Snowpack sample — Loveland Pass, Silver Plume, Colorado, USA (2/11/26, 12:00 PM MST)
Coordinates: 39.663, -105.886
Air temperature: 35 °F
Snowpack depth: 82 cm
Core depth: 20 cm
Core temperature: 17.6 °F
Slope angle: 13°, slope face: 12°
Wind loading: high
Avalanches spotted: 1
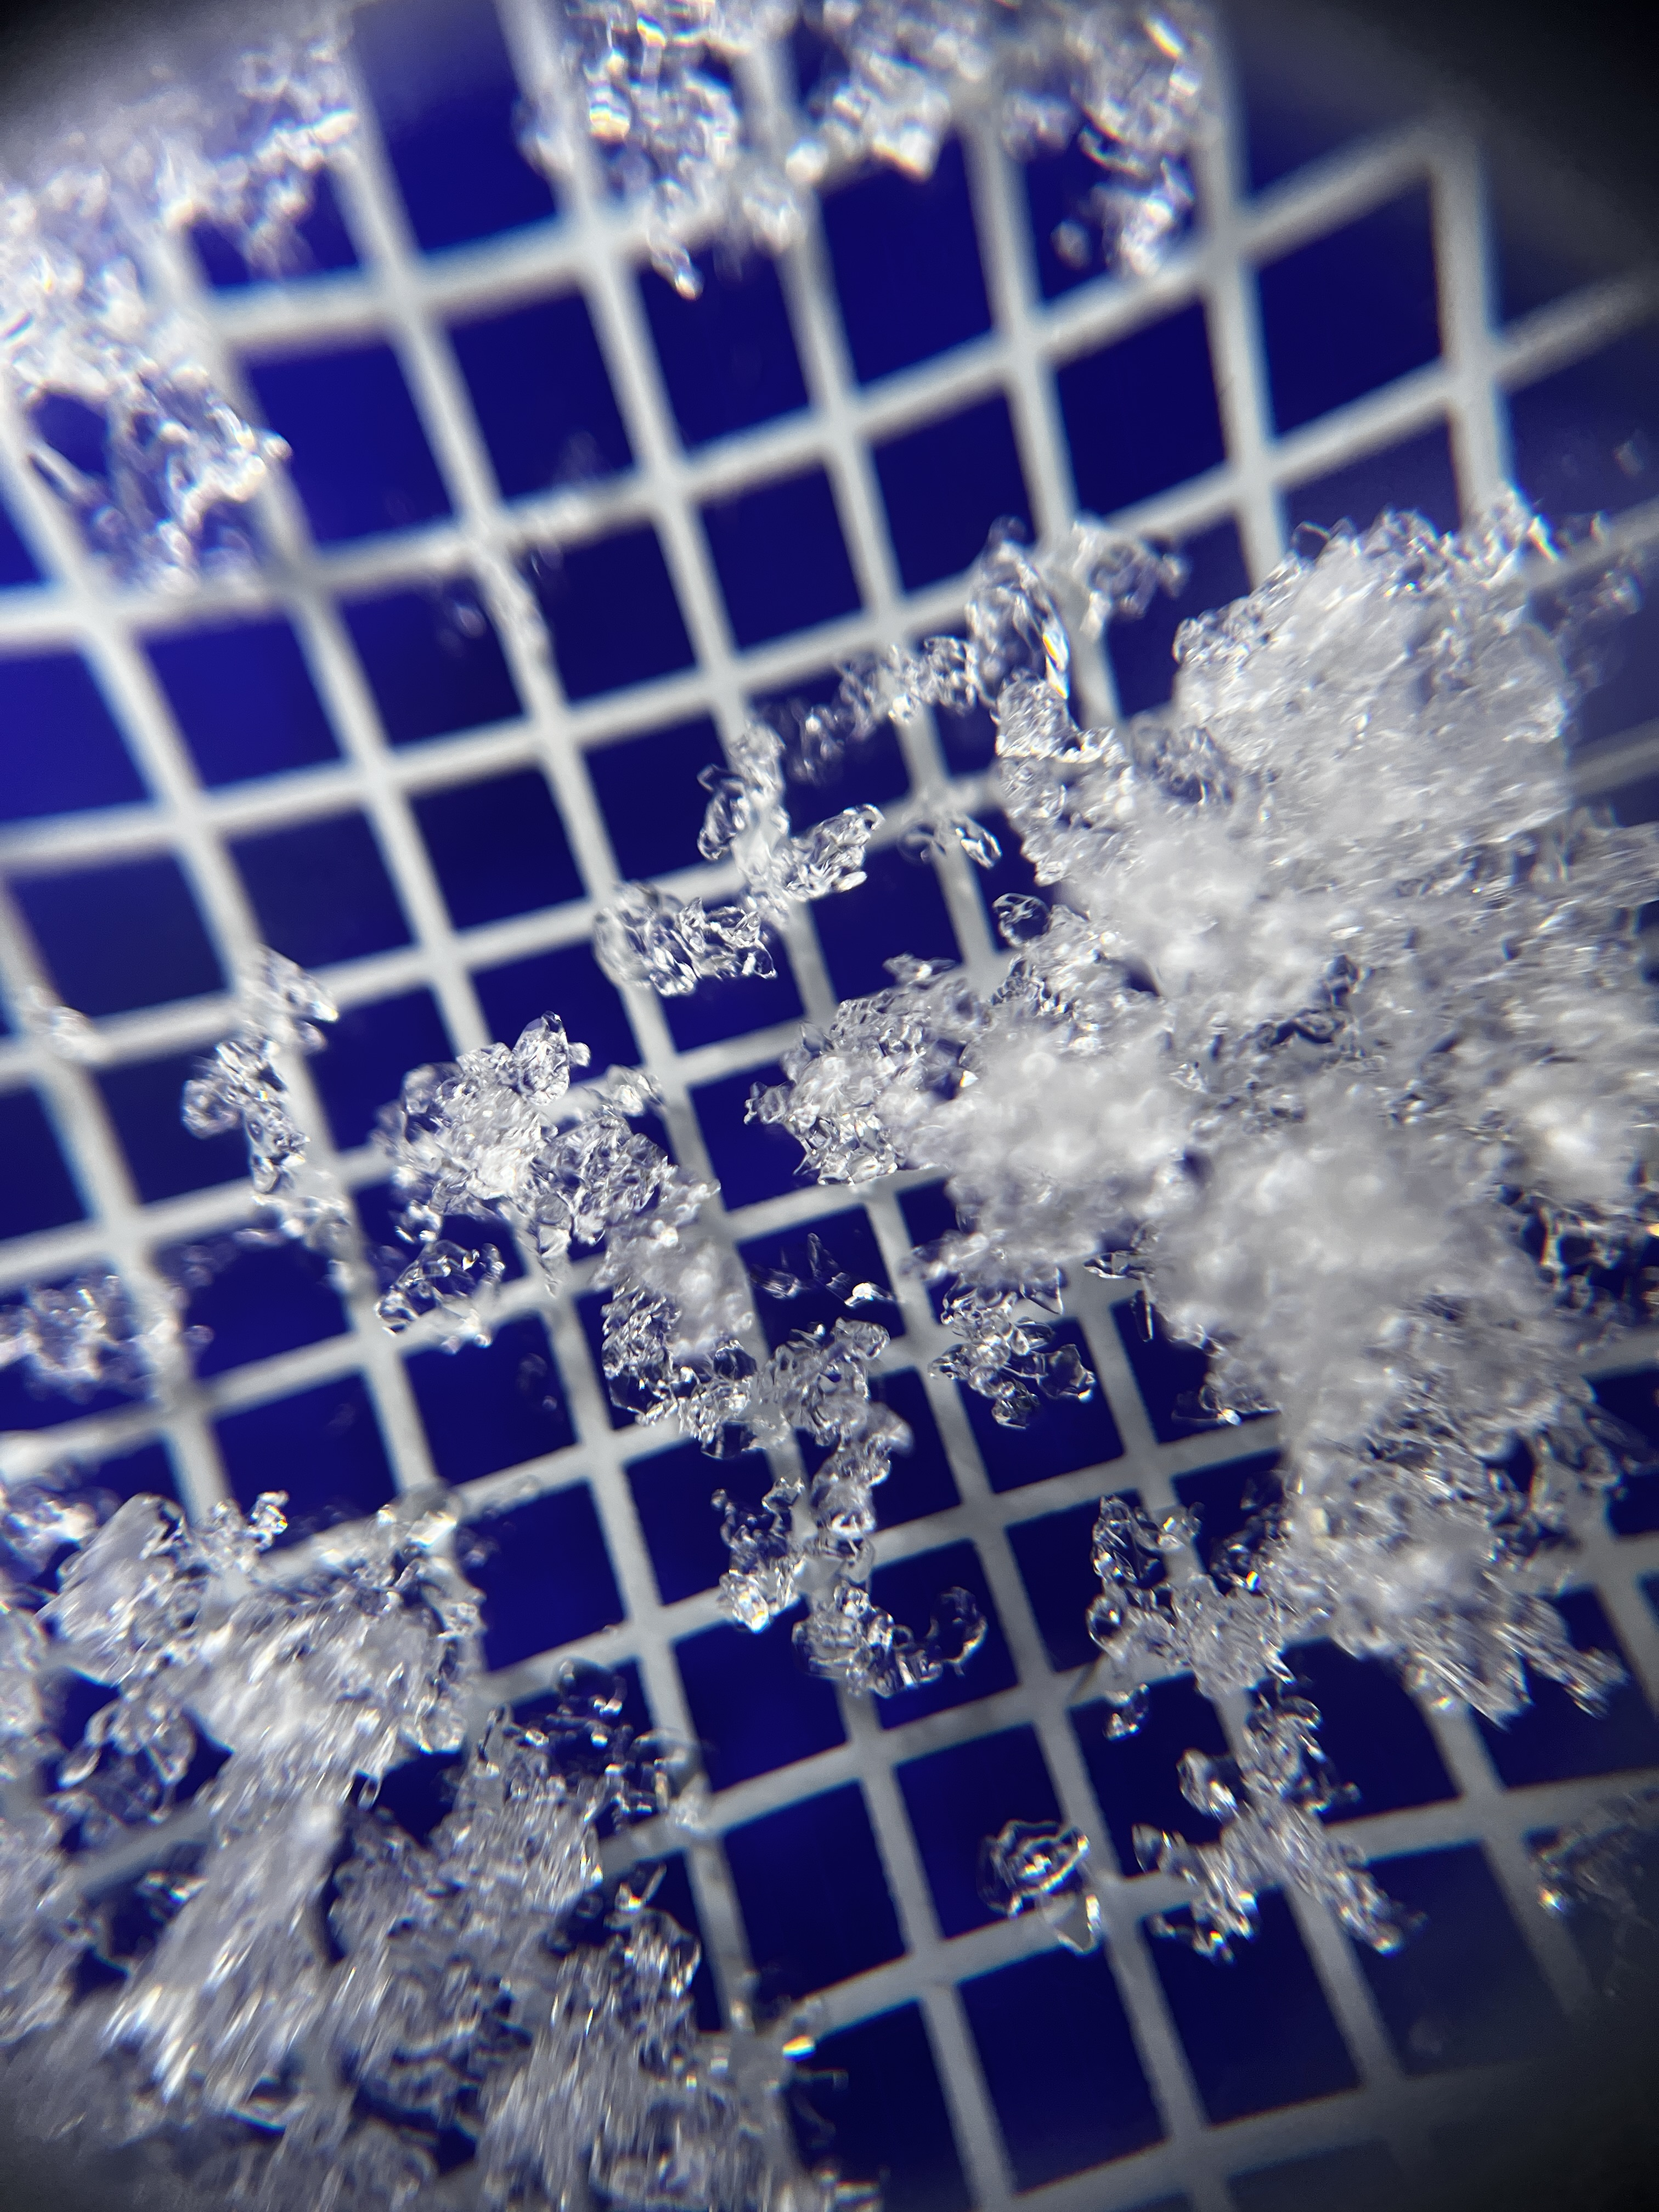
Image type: magnified_profile
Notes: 1 small avalanche spotted on the north side of the bowl, lots of wind loading